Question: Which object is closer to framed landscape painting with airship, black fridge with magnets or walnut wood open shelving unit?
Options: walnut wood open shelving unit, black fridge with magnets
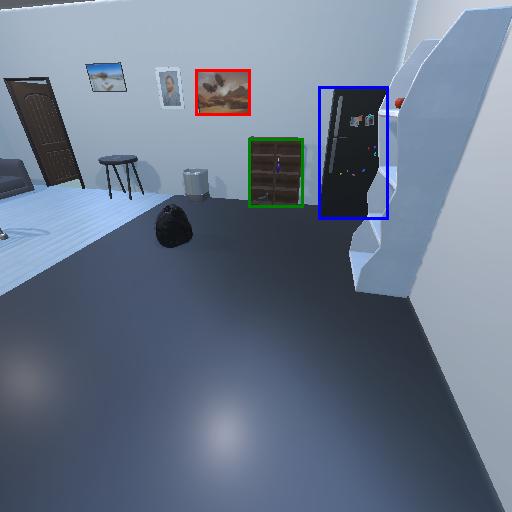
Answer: walnut wood open shelving unit